Question: I am developing an iPhone application. Where in, I want to have 'UIPickerView' as in the image. Is it possible to change the appearance of 'UIPickerView' like this?! Please guide me to do this!! I am creating it without XIB.
Or is there a way to make 'UIPickerView' skin transparent?

Thanks in advance!! :-)
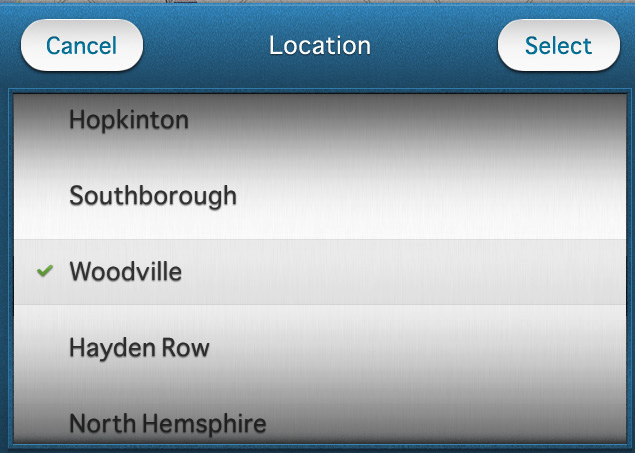
Answer: I dont know this is a correct way or not but you can set your 'UIPickerView' background image ... I have done it once.
See this :-
'''
//Make a view to set as background of UIPickerView
UIView * viewForPickerView = [[UIView alloc]initWithFrame:CGRectMake(0.0, 0.0, 320.0, 216.0)];
[viewForPickerView setBackgroundColor:[UIColor colorWithPatternImage:[UIImage imageNamed:@"pickerViewBackground.png"]]];
[[[pickerView subviews]objectAtIndex:2] addSubview: viewForPickerView];
//UIPickerView has 8 subviews like, background, rows, container etc.
// hide unnecessary subview
[(UIView*)[[pickerView subviews] objectAtIndex:3] setHidden:YES];
[(UIView*)[[pickerView subviews] objectAtIndex:5] setHidden:YES];
[(UIView*)[[pickerView subviews] objectAtIndex:6] setHidden:YES];
[(UIView*)[[pickerView subviews] objectAtIndex:7] setHidden:YES];
[(UIView*)[[pickerView subviews] objectAtIndex:8] setHidden:YES];
'''
And now add a 'UILabel' just on your 'UIPickerView''s 'selectionIndicator', and use 'label' as a 'selectionIndicator'.
you can manage it in your own way.
Thank you!